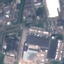
Land use / land cover class: Industrial